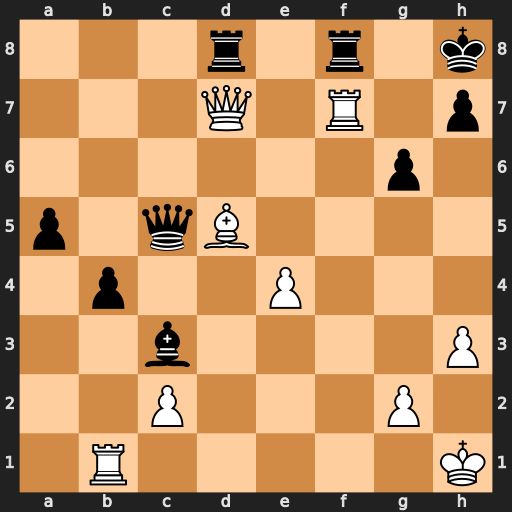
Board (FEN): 3r1r1k/3Q1R1p/6p1/p1qB4/1p2P3/2b4P/2P3P1/1R5K
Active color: w
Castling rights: -
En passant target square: -
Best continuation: Rxh7#